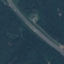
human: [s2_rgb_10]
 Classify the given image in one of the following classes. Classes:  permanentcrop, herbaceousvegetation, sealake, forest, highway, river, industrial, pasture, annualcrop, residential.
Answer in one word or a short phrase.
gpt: Highway